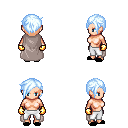
a pixel art fantasy rpg character, female body template, human, light skin, gray cape, white pants, white cyan pixie cut hairstyle, gold gloves, black slippers, four views (front, back, left, right), 2x2 character sprite sheet, small pixel art, hard edges, no anti-aliasing